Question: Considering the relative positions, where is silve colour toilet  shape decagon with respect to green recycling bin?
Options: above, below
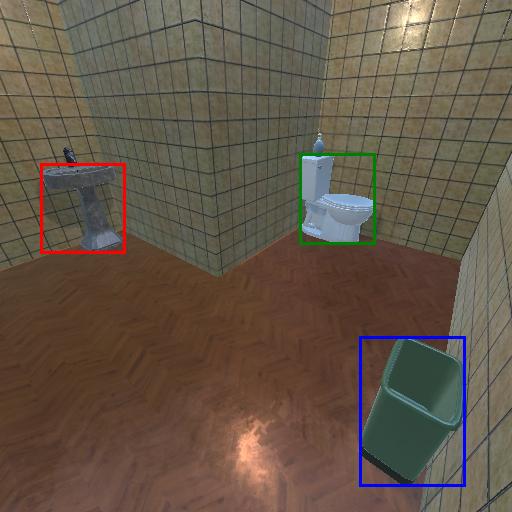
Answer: above